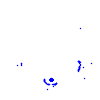
Particle: electron